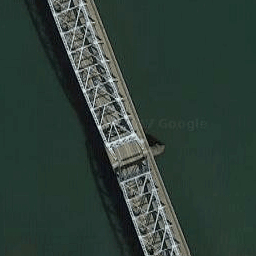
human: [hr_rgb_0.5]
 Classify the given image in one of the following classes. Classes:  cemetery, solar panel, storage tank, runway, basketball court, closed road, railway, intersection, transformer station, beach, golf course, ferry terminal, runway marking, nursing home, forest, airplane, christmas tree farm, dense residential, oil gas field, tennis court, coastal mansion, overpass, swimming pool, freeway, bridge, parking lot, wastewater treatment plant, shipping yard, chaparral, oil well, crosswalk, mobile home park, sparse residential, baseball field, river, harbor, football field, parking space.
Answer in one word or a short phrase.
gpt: bridge